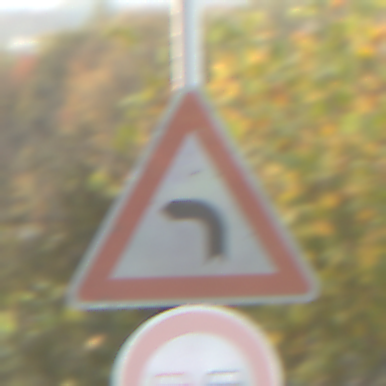
Verkehrszeichen: KurveLinks
Zusatzzeichen unten: Ueberholverbot
Umgebung: Outdoor, Nature
Tageszeit: SunriseSunset
Wetter: PartlyCloudy
Licht: Natural
Jahreszeit: NotSpecified
Kontrast: LowContrast